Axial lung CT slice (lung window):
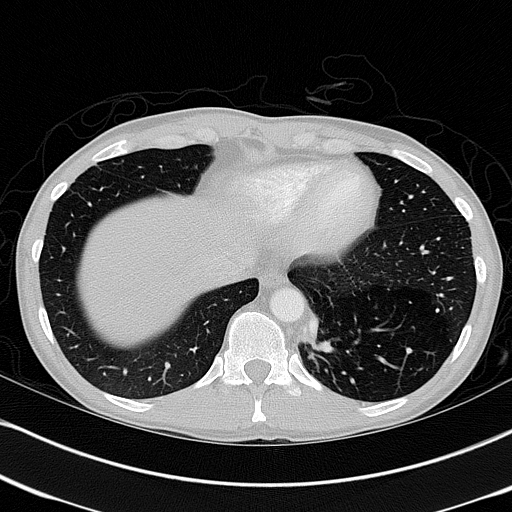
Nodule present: no